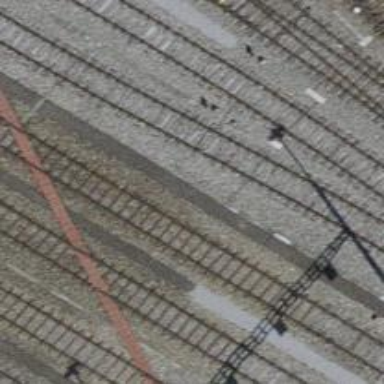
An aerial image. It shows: Single track railway in yard.